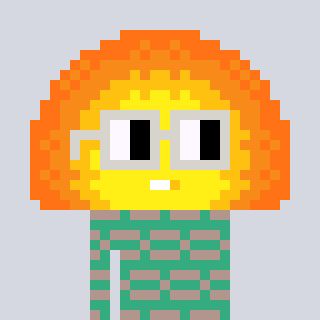
a pixel art character with square light gray glasses, a sunset-shaped head and a teal-colored body on a cool background